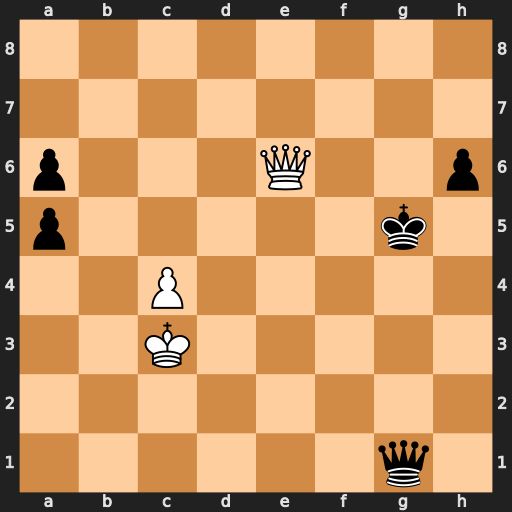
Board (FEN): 8/8/p3Q2p/p5k1/2P5/2K5/8/6q1
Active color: w
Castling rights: -
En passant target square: -
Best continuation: Qg8+ Kf5 Qxg1